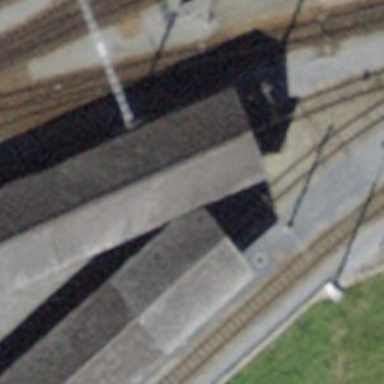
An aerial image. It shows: Narrow-gauge railway service yard with 1 track. The railway is electrified with contact line.